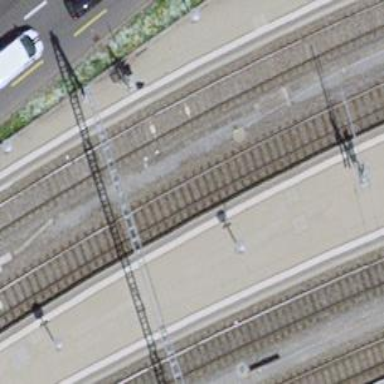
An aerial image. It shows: Railway signal.